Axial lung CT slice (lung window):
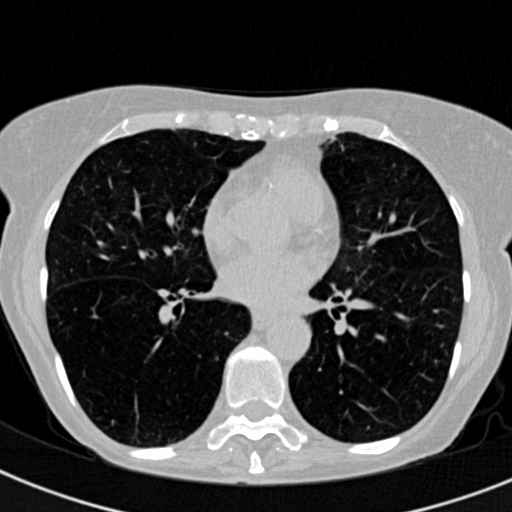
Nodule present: no